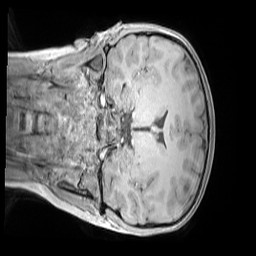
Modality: MP2RAGE
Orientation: coronal
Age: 9
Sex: female
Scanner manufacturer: siemens
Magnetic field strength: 3 T
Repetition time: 4 s
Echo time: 0.00303 s